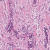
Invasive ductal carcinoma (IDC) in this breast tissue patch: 1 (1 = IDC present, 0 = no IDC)